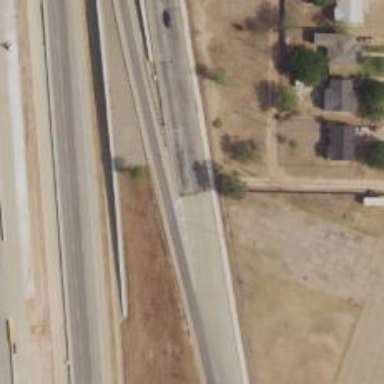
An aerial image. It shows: Secondary road with frontage road alongside.